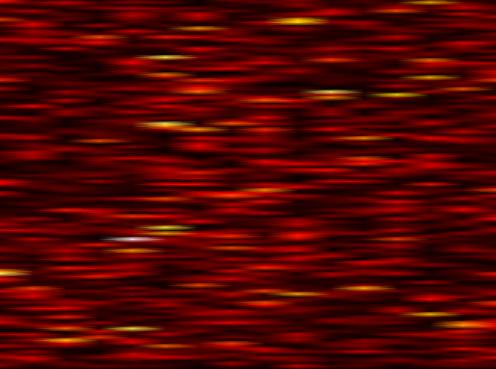
Label: FBMC